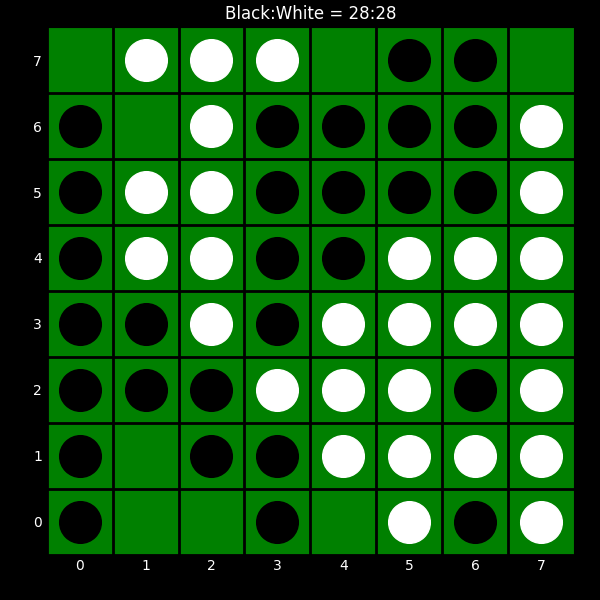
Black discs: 28
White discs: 28